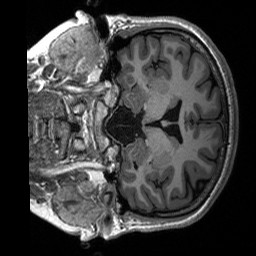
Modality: T1w
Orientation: coronal
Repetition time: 8 s
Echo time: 0.066 s